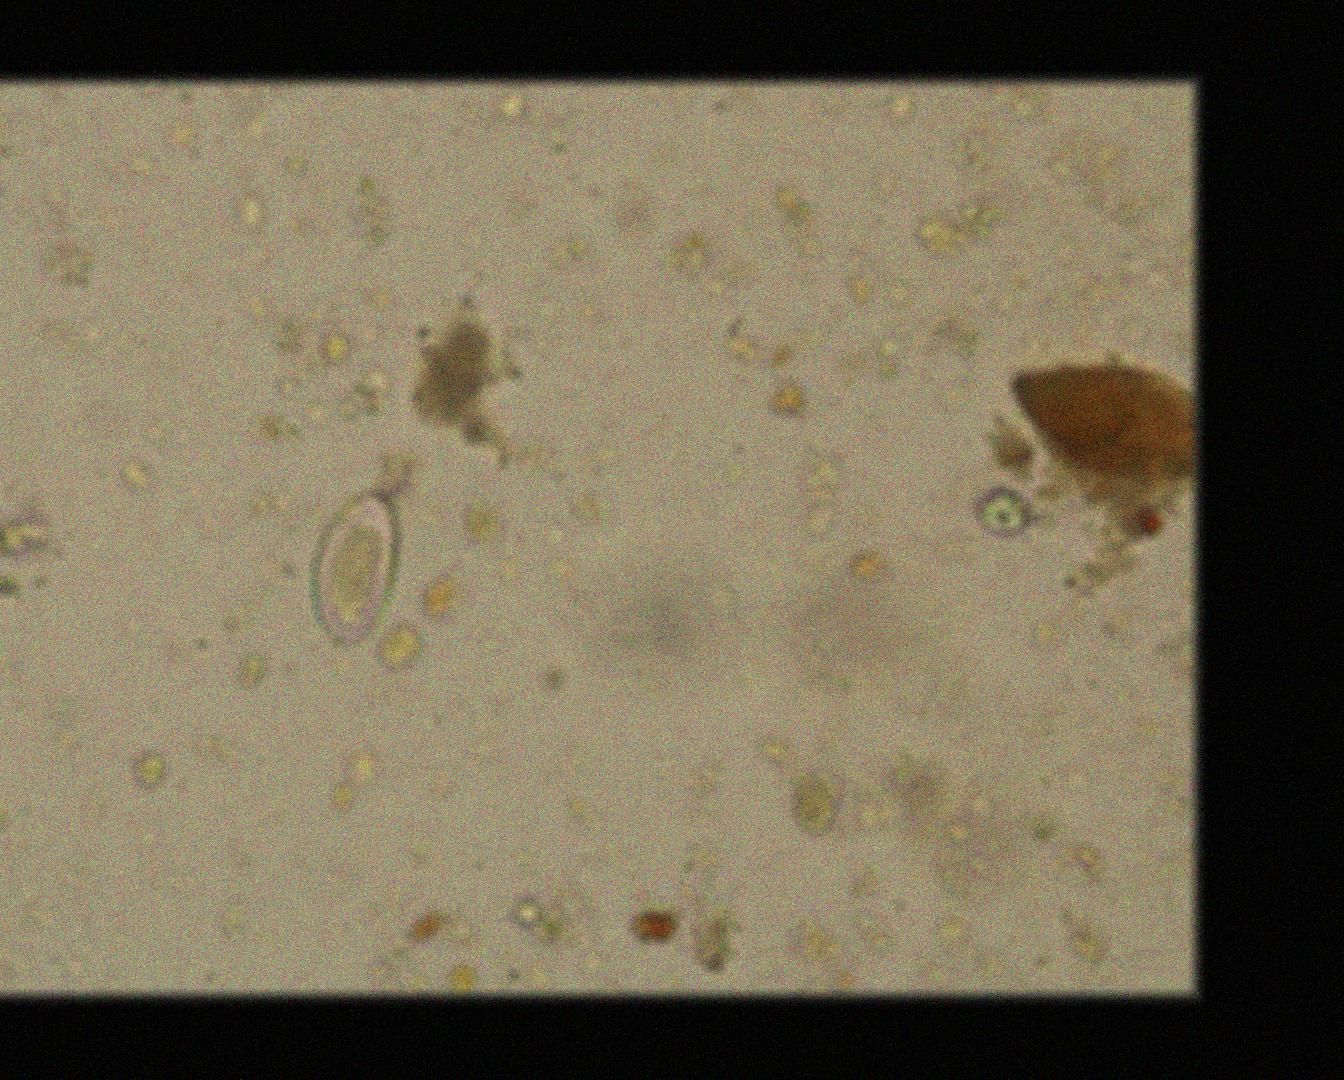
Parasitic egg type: Enterobius vermicularis